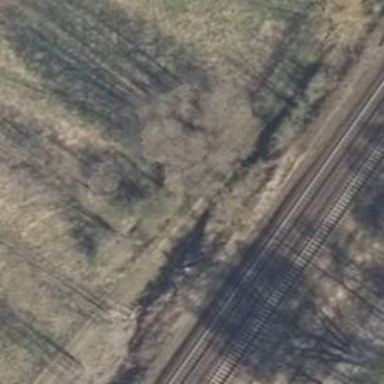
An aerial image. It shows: Track road with bridge. The track type is grade 3.